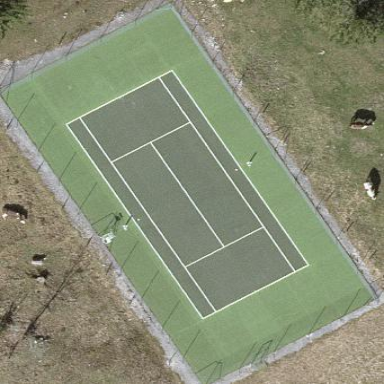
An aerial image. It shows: Tennis court on pitch.